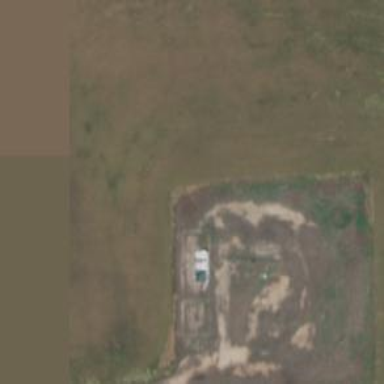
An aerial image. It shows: Storage tank with man-made structure.